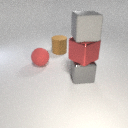
large gray metal cube in front of large red rubber sphere